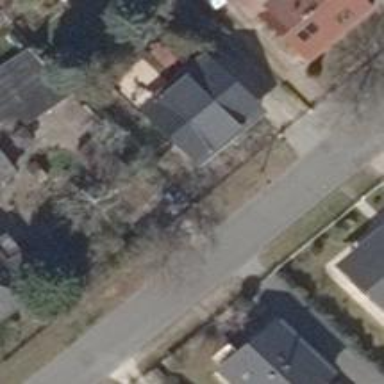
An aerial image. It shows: Driveway.